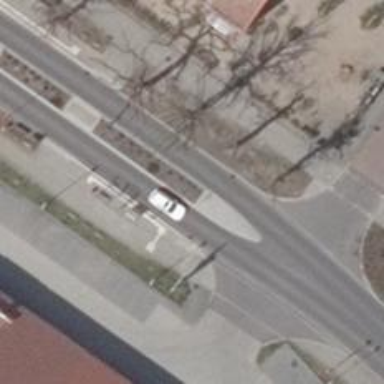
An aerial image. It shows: Secondary road with asphalt surface and separate sidewalk.